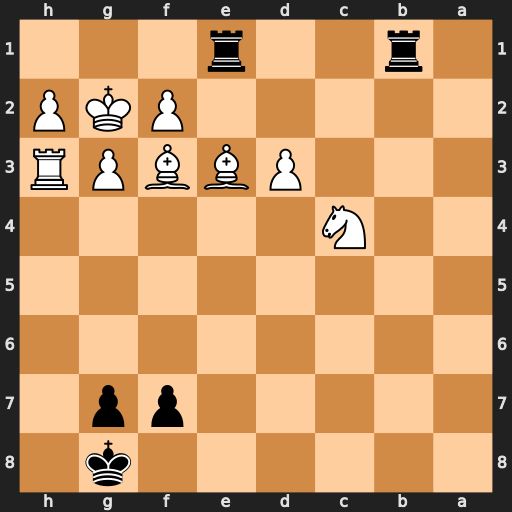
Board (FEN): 6k1/5pp1/8/8/2N5/3PBBPR/5PKP/1r2r3
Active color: b
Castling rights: -
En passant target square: -
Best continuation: Rg1#